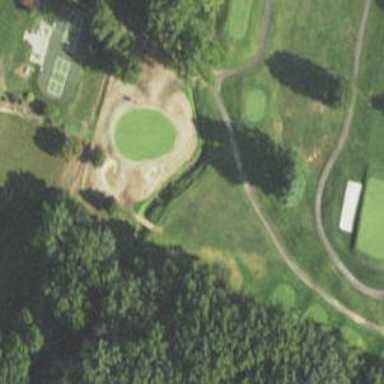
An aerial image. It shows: Golf hole.